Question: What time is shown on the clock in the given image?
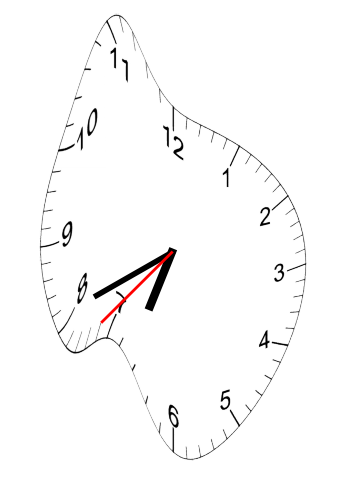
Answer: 06:40:37